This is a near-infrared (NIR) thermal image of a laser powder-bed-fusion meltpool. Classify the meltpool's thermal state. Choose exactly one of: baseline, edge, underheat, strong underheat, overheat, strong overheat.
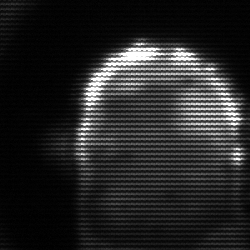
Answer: baseline